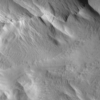
Label: not_dusty